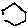
Label: hexagon